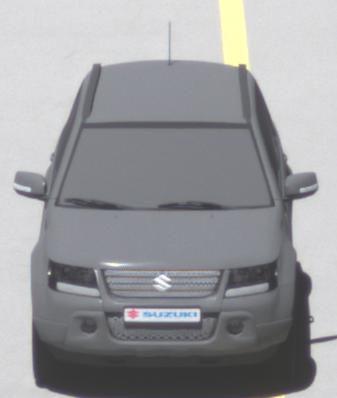
Make: Suzuki
Model: Grand Vitara
Detailed model: Gen. 1 JT
Model produced from: 2009
Model produced until: 2012
Doors: 5
Color: gray
Road condition: dry road
Daytime: midday
Contrast: high contrast